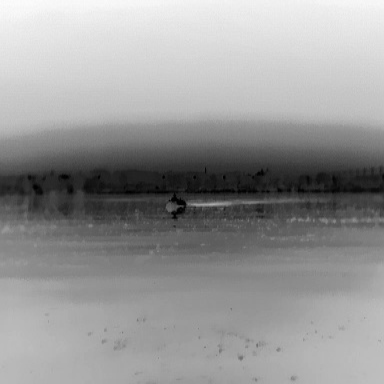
There is a warship in the infrared image.